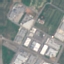
Land use / land cover class: Industrial